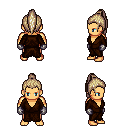
a pixel art fantasy rpg character, male body template, human, tanned skin, brown robe, teal pants, white blonde long topknot hairstyle, metal gloves, four views (front, back, left, right), 2x2 character sprite sheet, small pixel art, hard edges, no anti-aliasing